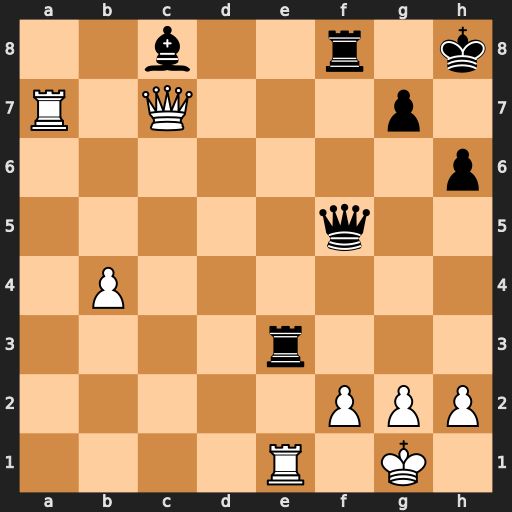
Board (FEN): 2b2r1k/R1Q3p1/7p/5q2/1P6/4r3/5PPP/4R1K1
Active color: w
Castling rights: -
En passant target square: -
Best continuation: Qxg7#